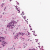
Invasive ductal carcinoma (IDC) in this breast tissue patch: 1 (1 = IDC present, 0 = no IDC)